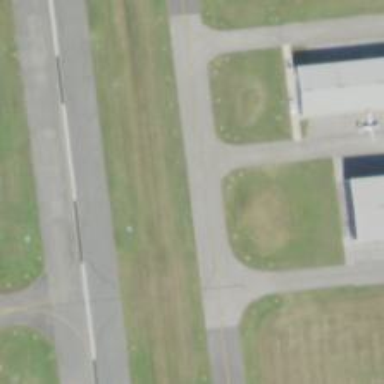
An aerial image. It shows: Image of taxiway at airport.